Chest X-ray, PA view. Patient: 7 years old, sex F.
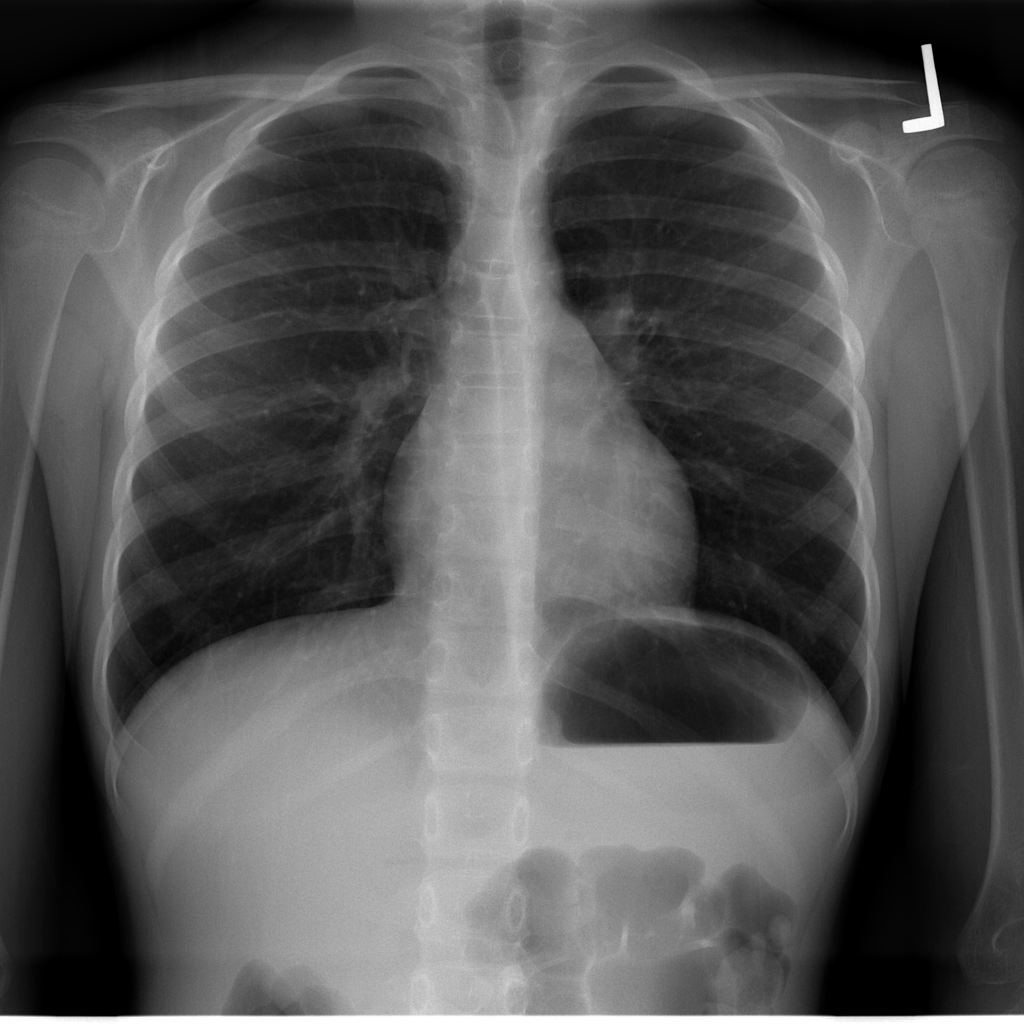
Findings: No Finding